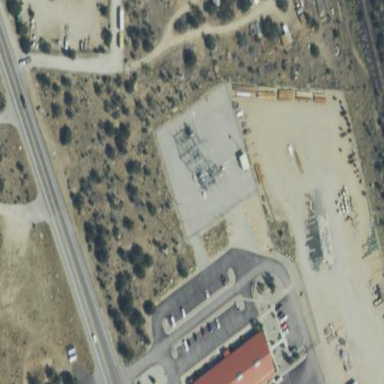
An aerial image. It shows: Outdoor distribution power substation.